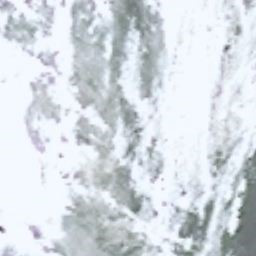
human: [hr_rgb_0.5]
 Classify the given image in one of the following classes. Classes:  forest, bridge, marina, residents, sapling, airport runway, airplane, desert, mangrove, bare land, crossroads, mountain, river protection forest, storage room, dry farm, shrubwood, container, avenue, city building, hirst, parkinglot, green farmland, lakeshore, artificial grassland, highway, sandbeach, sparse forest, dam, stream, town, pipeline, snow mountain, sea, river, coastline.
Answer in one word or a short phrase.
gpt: snow mountain